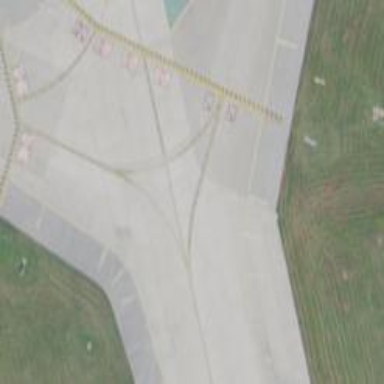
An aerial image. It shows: Image of taxiway at airport.